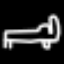
Label: bed